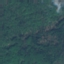
Land use / land cover class: Forest